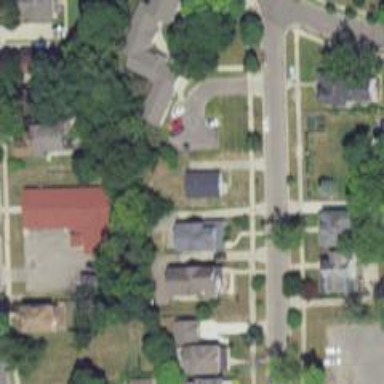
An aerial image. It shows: Sidewalk.